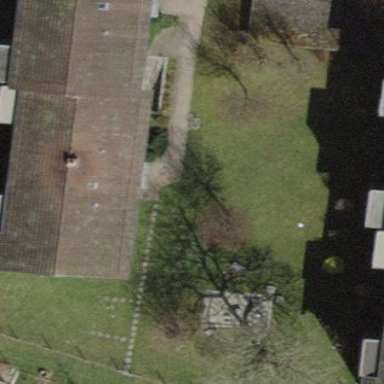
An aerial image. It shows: Building with pitched roof.